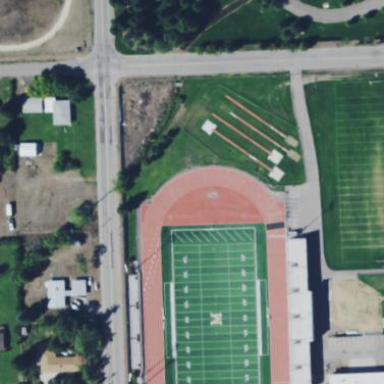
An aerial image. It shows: American football pitch for leisure and sport activities.